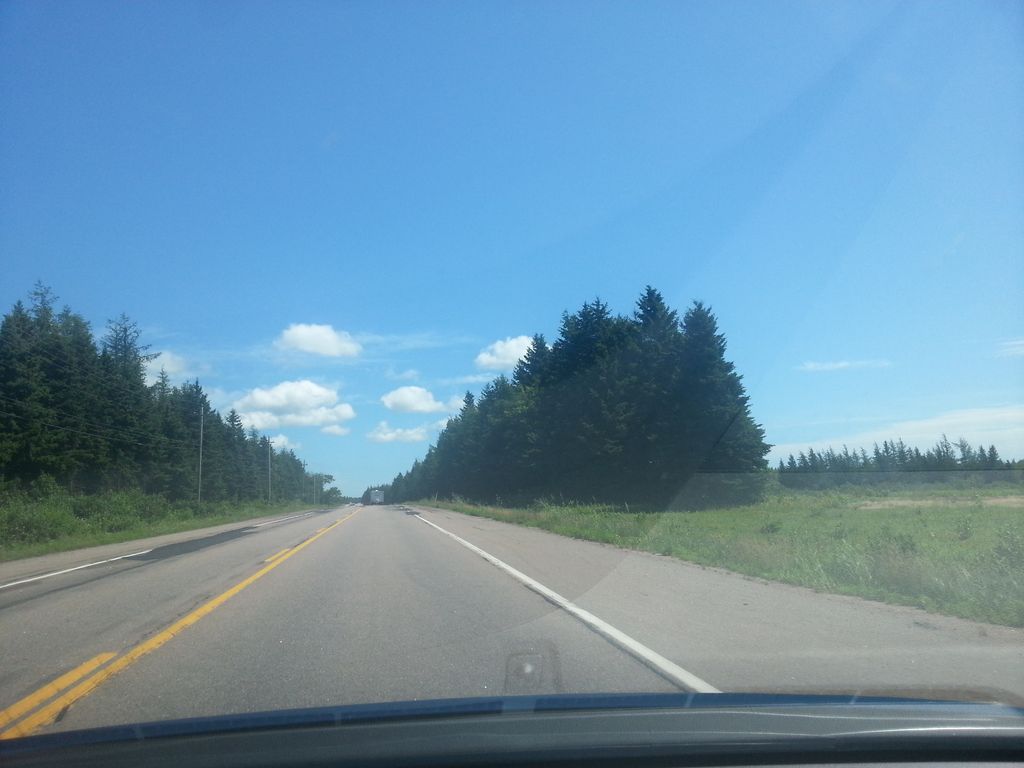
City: charlottetown